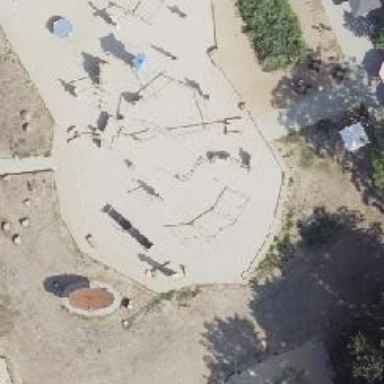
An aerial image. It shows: Playground featuring climbing frame.